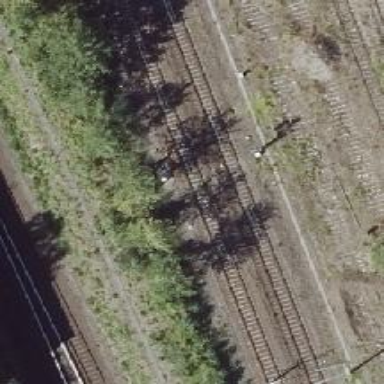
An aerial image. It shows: Railway signal.